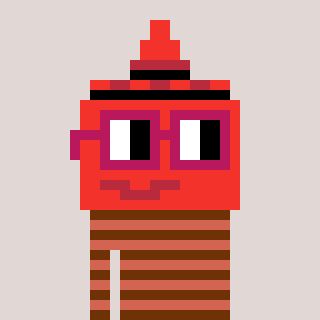
a pixel art character with square dark red glasses, a ketchup-shaped head and a peachy-colored body on a warm background